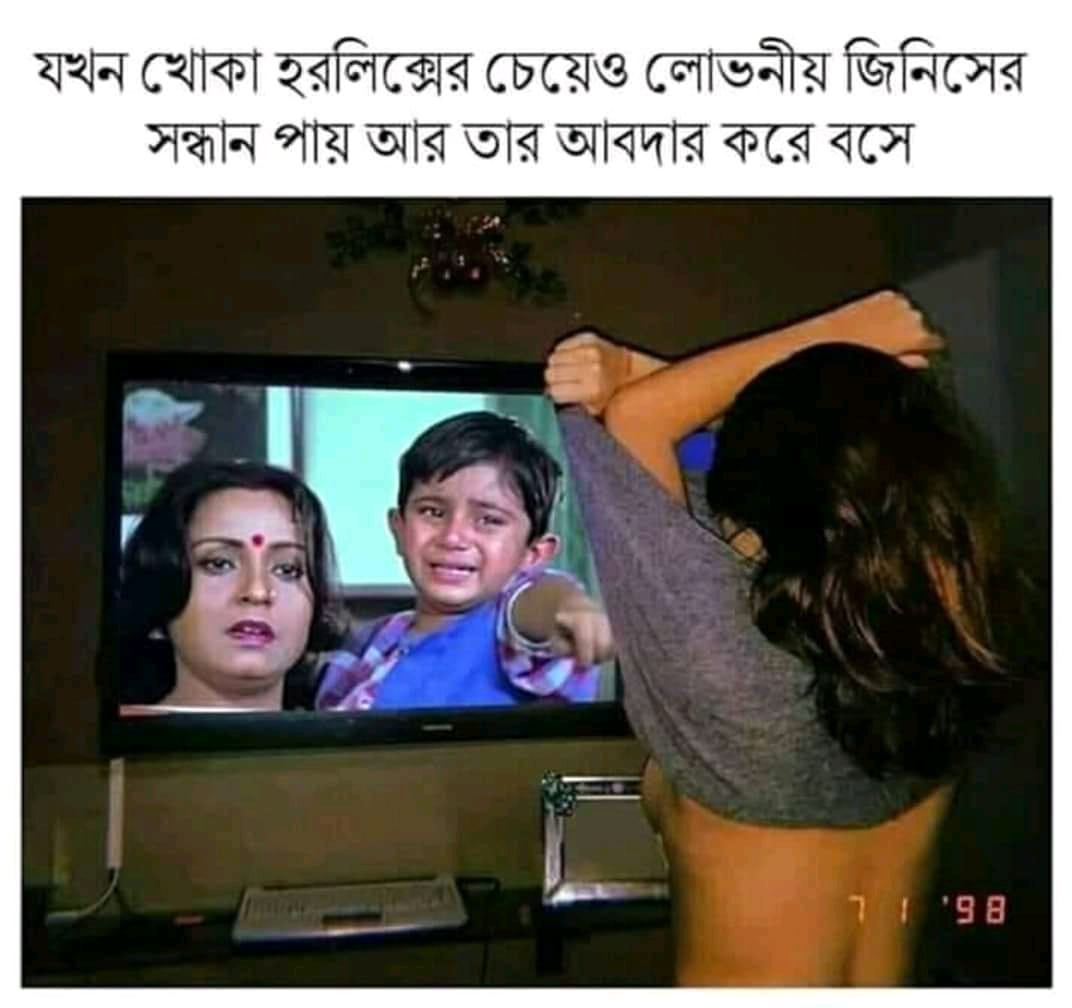
Caption: যখন খোকা হলিক্সের চেয়েও লোভনীয় জিনিসের সন্ধান পায় আর তার আবদার করে বসে
Label: non-hate